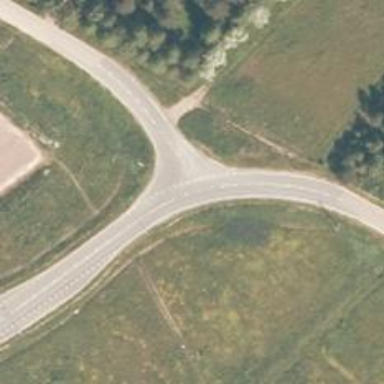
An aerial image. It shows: Tertiary road.